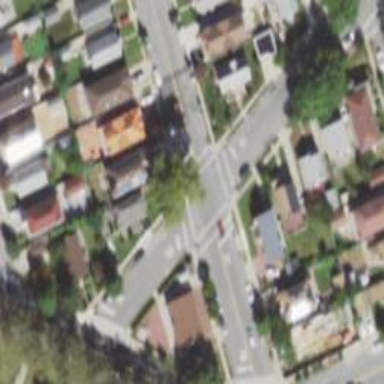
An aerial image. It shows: Road with stop sign.